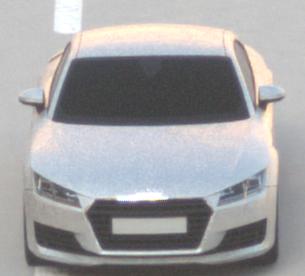
Make: Audi
Model: TT Coupé 1.8 TFSI
Detailed model: TT (8S) Coupé
Model produced from: 2015/08
Model produced until: 2018/06
Doors: 3
Color: white
Road condition: dry road
Daytime: sunrise or sunset
Contrast: low contrast